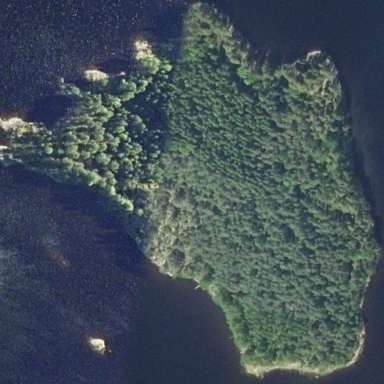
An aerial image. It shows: Islet.